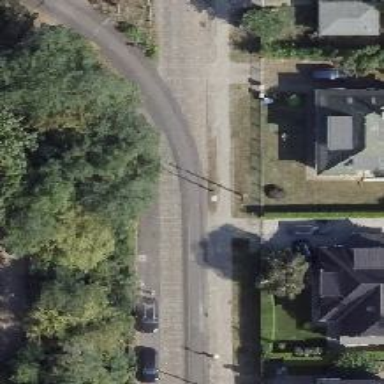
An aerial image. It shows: Residential street with parallel on-street parking lanes. The street has asphalt on one side and sett on the other side.